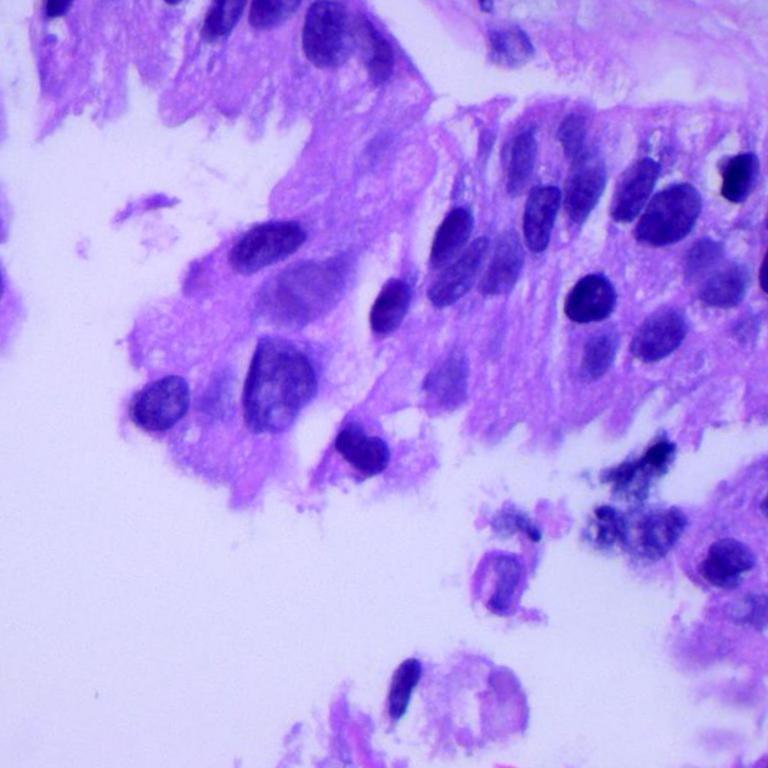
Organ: lung
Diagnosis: adenocarcinomas